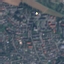
Label: Residential